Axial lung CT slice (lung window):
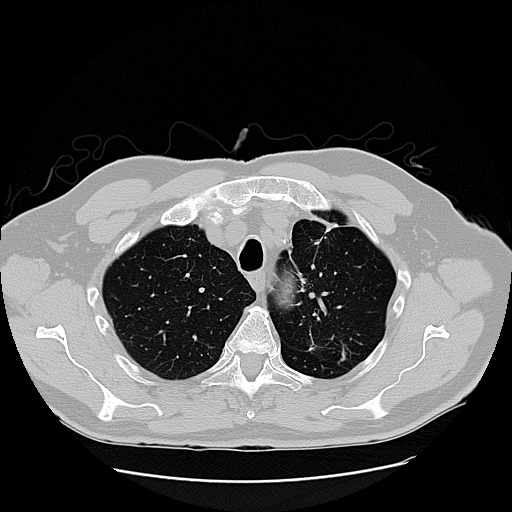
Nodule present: no